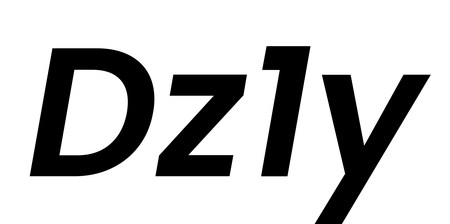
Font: Poppins-SemiBoldItalic